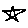
Label: star